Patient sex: M
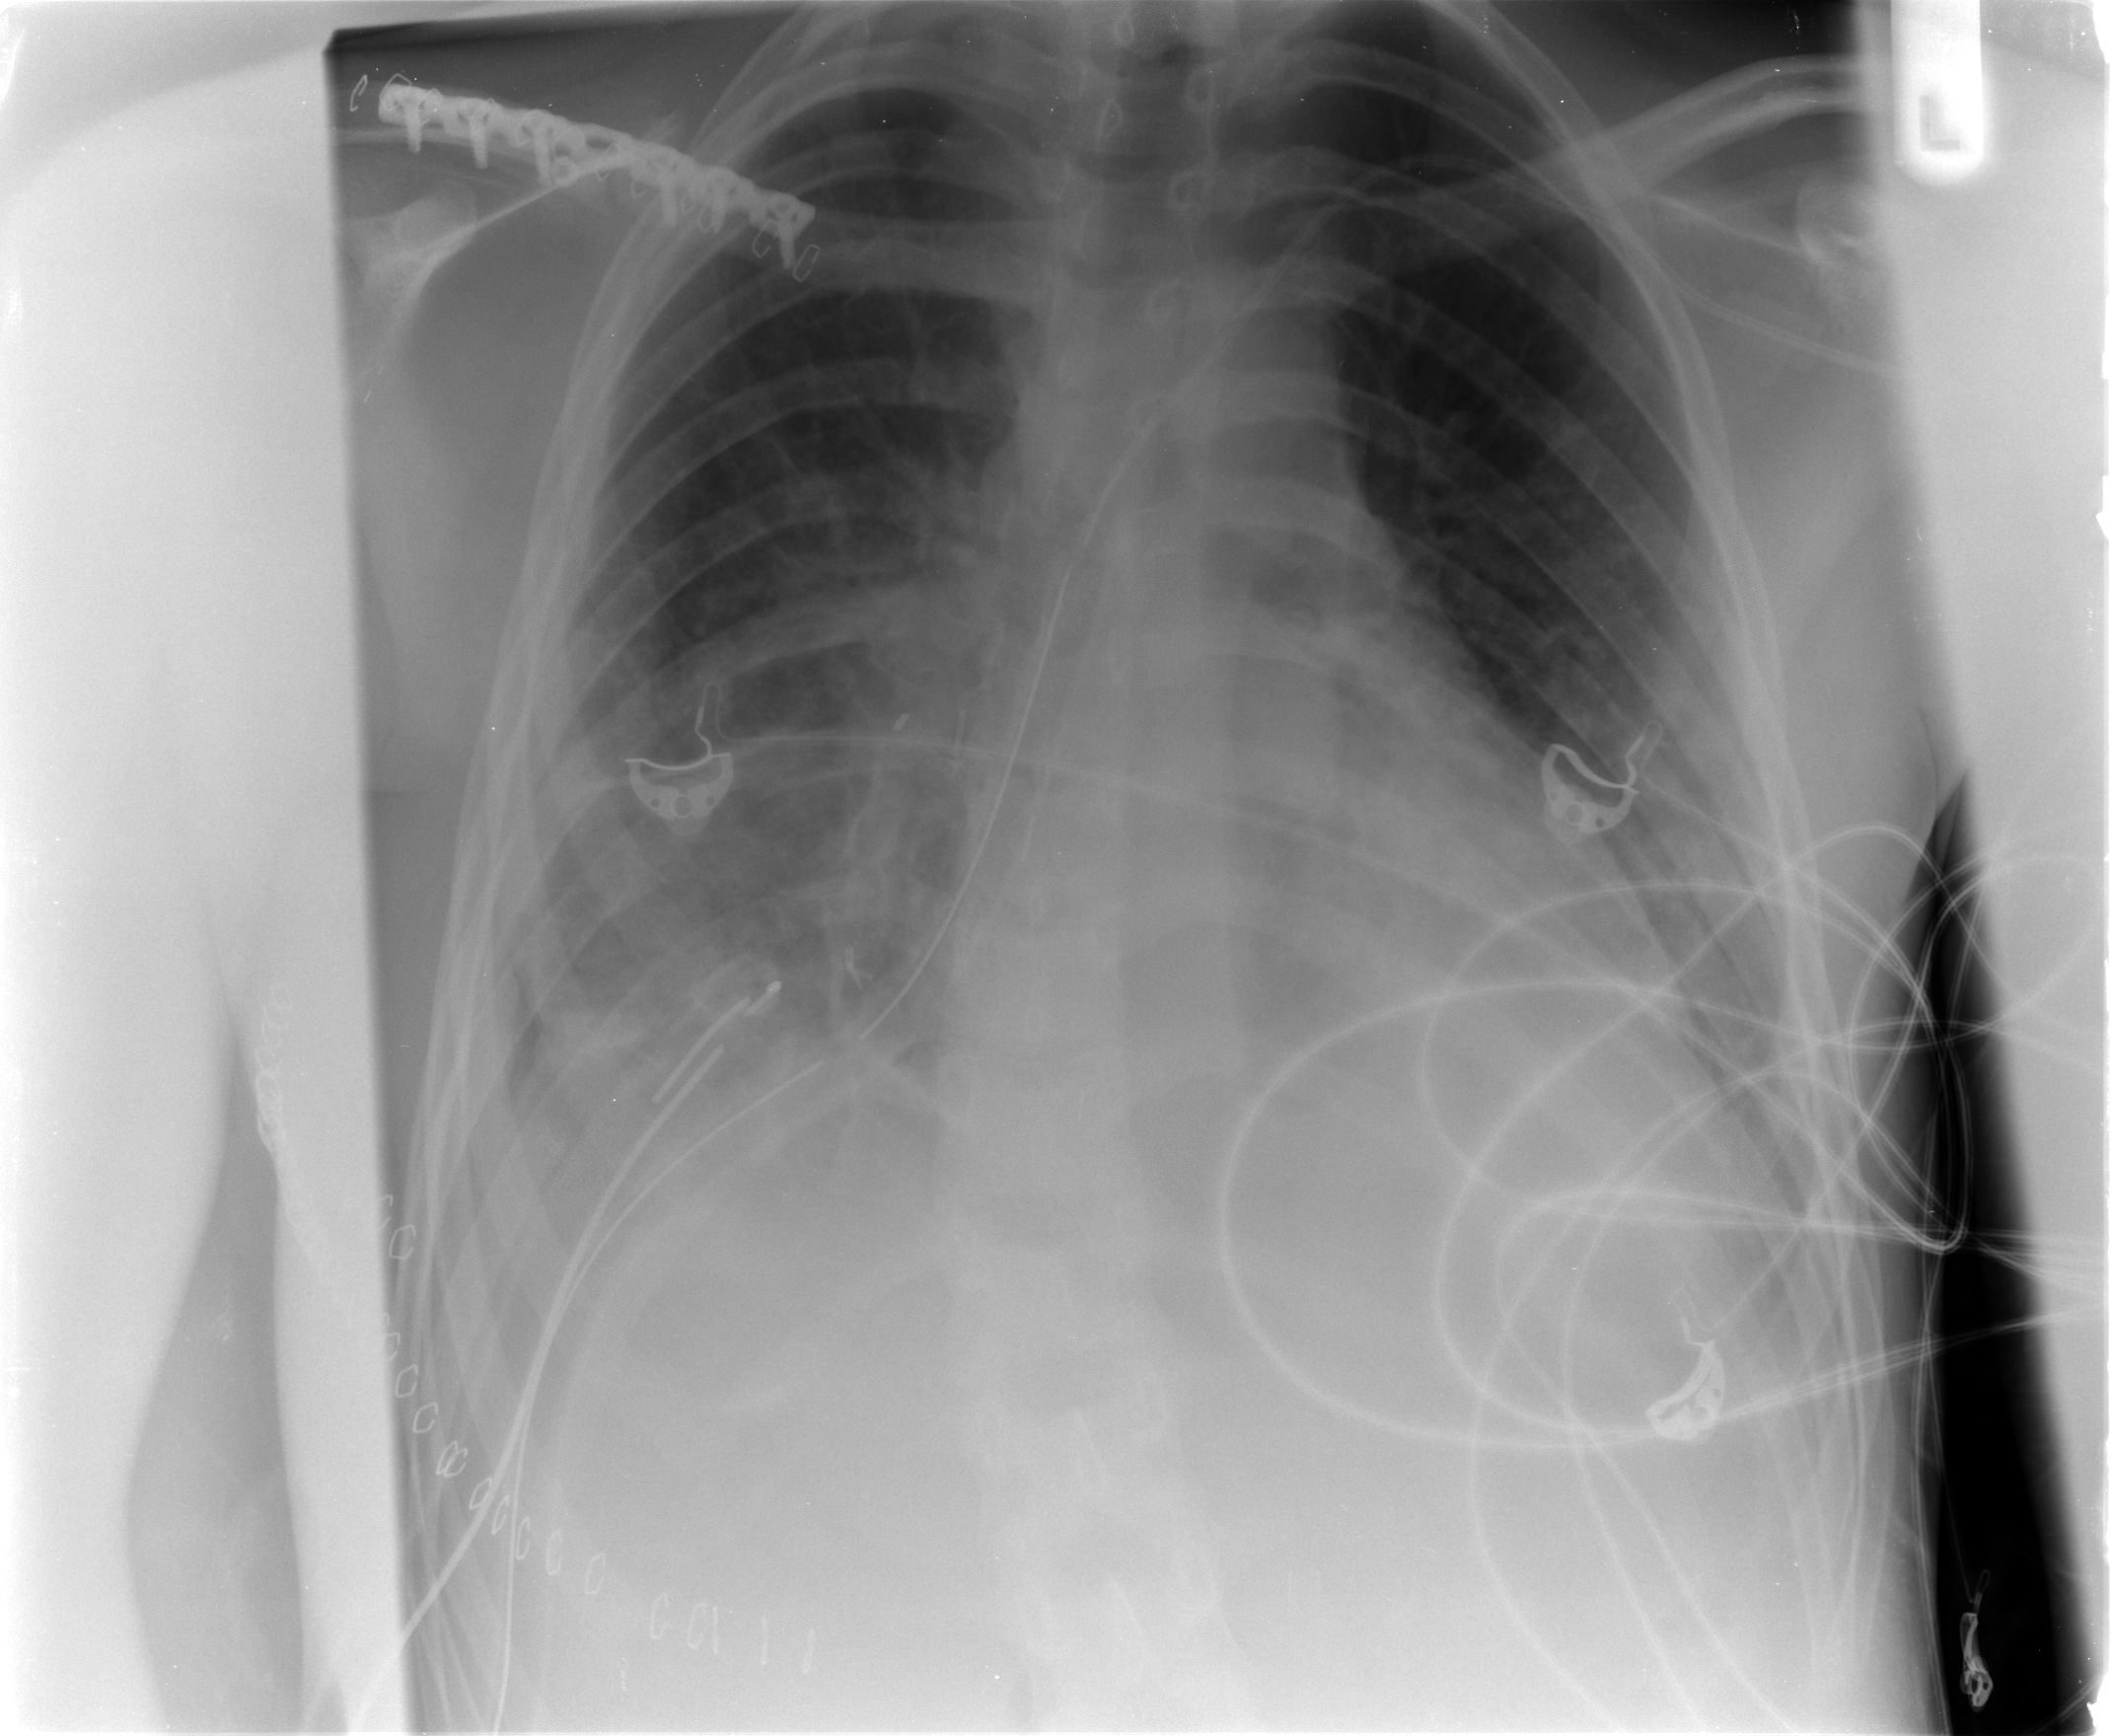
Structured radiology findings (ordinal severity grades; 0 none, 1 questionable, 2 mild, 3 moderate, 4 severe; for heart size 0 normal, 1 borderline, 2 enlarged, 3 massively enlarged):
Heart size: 2
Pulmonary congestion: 0
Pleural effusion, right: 2
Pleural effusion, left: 0
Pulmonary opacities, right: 2
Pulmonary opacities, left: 1
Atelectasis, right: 2
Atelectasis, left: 2